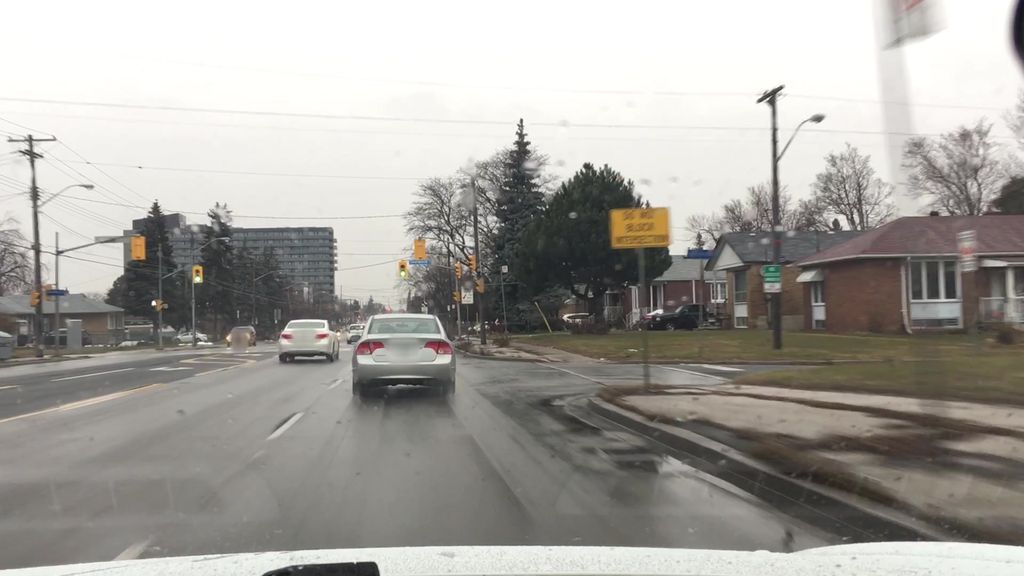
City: toronto